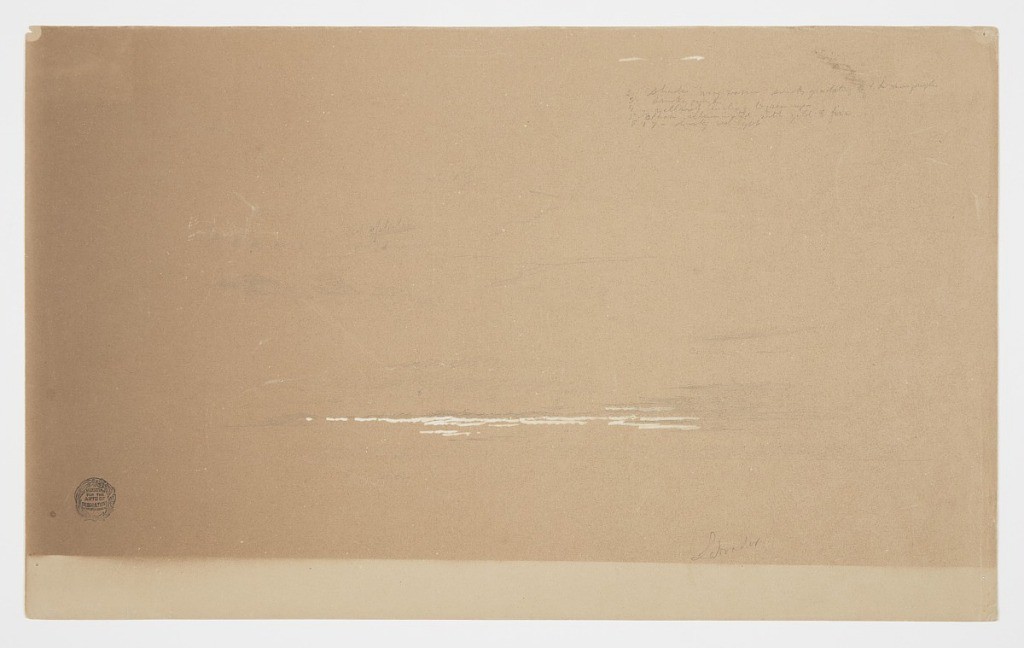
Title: Sunset off the Coast of Labrador, Canada
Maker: Frederic Edwin Church, American, 1826–1900
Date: June–July 1859
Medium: Graphite and white gouache on light brown wove paper
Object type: Drawing
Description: Seascape sketch showing a view of a sunset at sea off the coast of Labrador, Canada. At center, the sun's light brighly illuminates the undersides of several long, horizontal clouds, while the flat ocean horizon stretches across the composition just below it. Above, several wispy and hazy clouds intermingle in a somewhat indistinct sky.